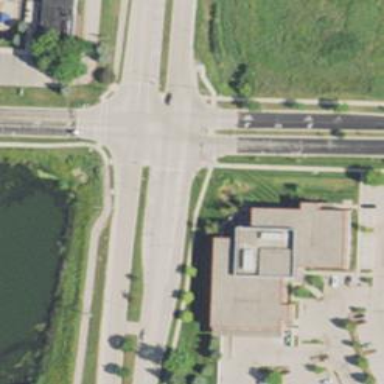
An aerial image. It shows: Footway crossing.